Field crop: tomato
Growth stage: 1
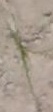
Species: cyperus